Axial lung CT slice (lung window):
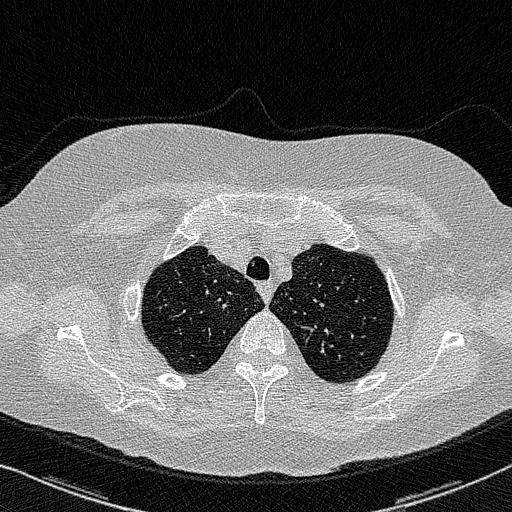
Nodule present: no